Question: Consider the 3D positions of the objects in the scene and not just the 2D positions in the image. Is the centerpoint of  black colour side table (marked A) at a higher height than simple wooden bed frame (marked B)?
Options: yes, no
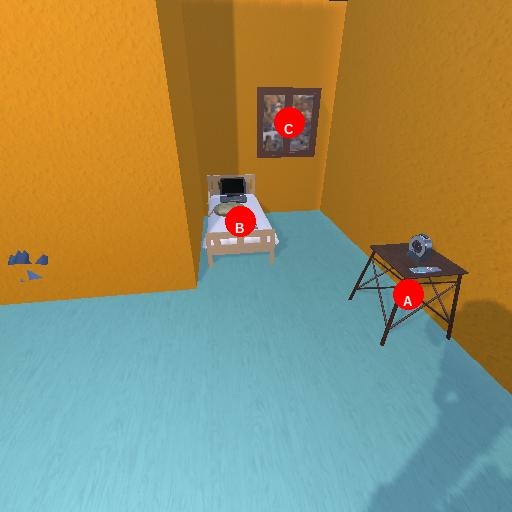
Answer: yes